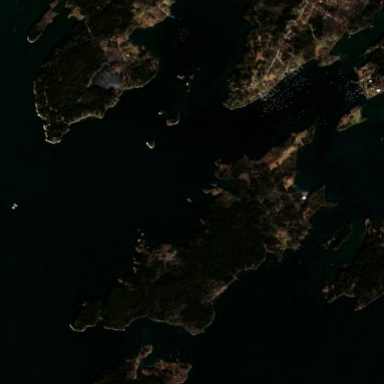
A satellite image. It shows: Island with natural coastline.